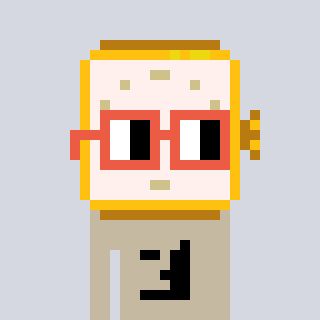
a pixel art character with square orange glasses, a watch-shaped head and a bege-colored body on a cool background